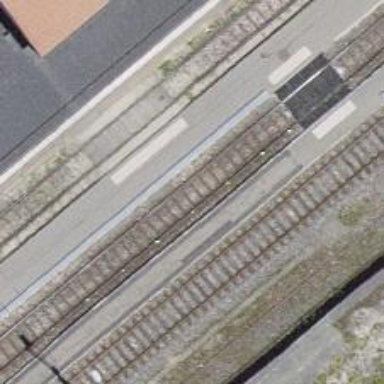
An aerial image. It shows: Public transport stop position along the railway.